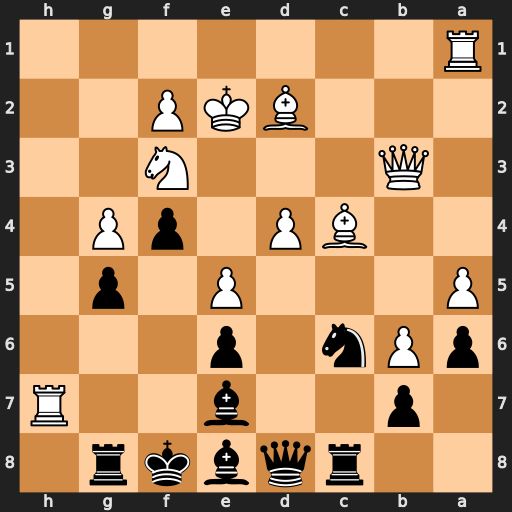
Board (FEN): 2rqbkr1/1p2b2R/pPn1p3/P3P1p1/2BP1pP1/1Q3N2/3BKP2/R7
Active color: b
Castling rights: -
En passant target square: -
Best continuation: Nxd4+ Nxd4 Qxd4